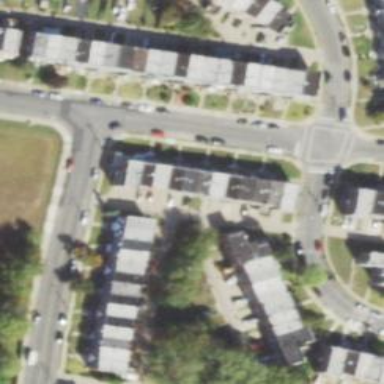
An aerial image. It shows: Alleyway designated as service road.